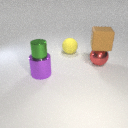
large red metal sphere to the right of large yellow rubber sphere